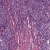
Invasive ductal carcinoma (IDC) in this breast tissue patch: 1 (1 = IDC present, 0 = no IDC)